Field crop: maize
Growth stage: 2
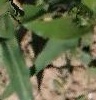
Species: maize